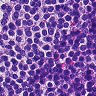
Metastatic tissue present: no